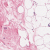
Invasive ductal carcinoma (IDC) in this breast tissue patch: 0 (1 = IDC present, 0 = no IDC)